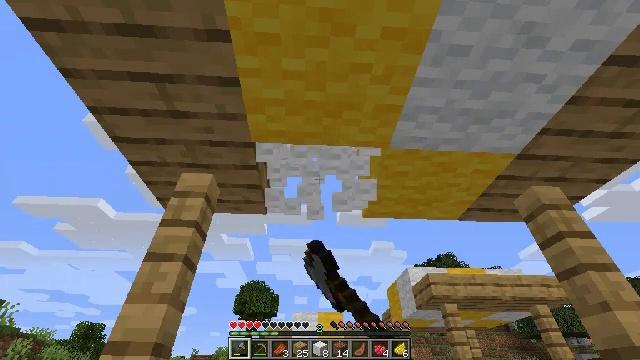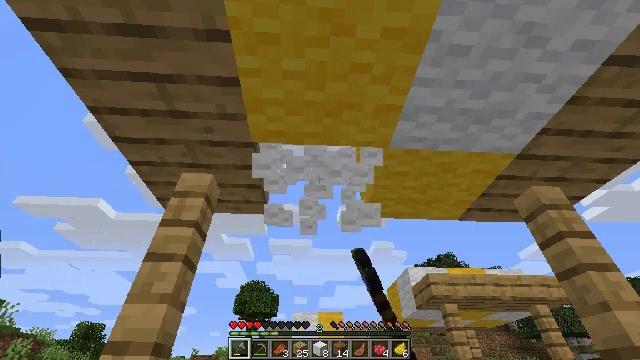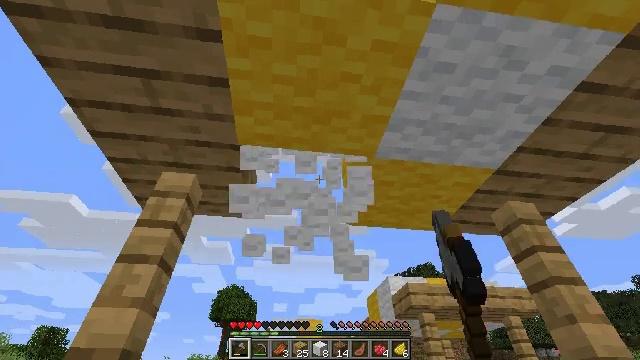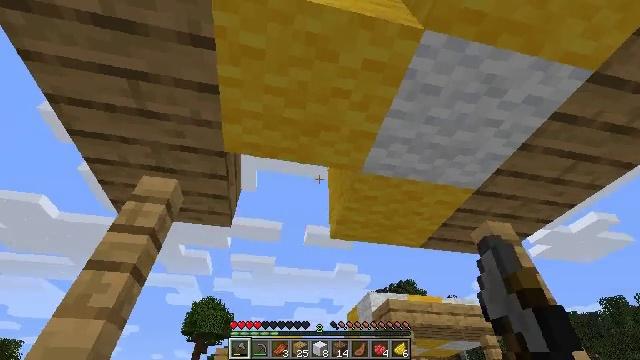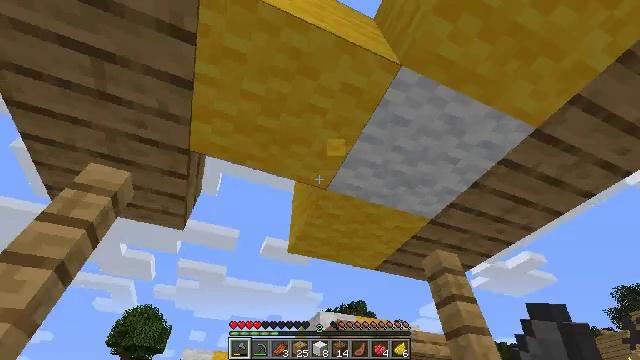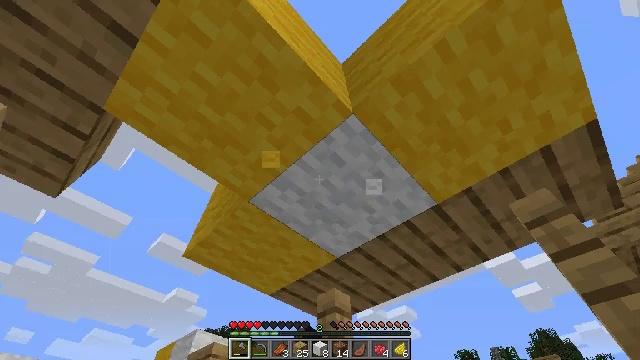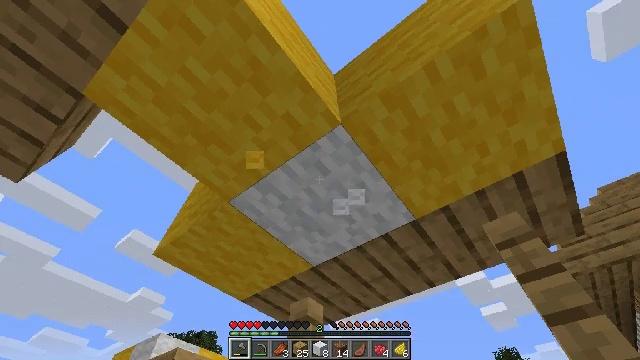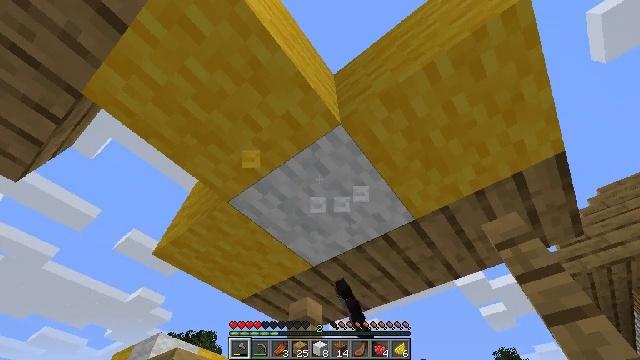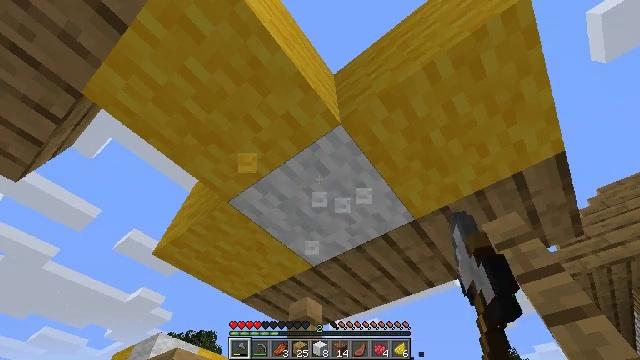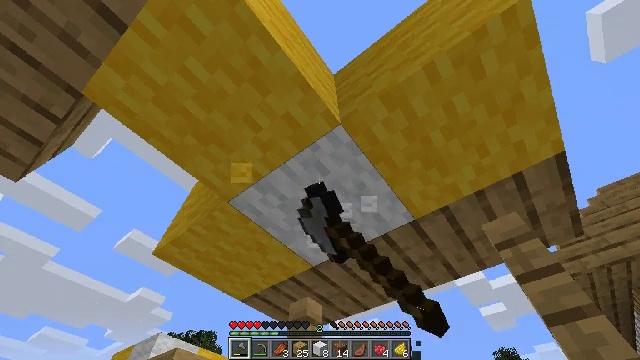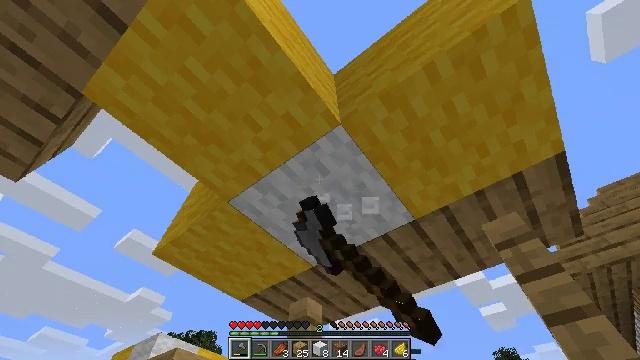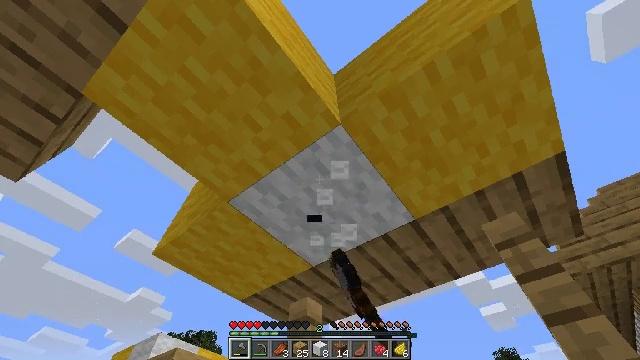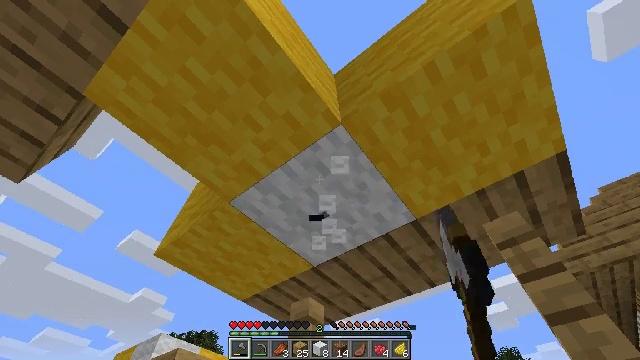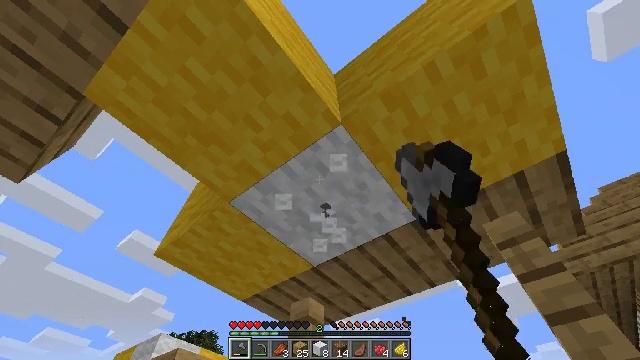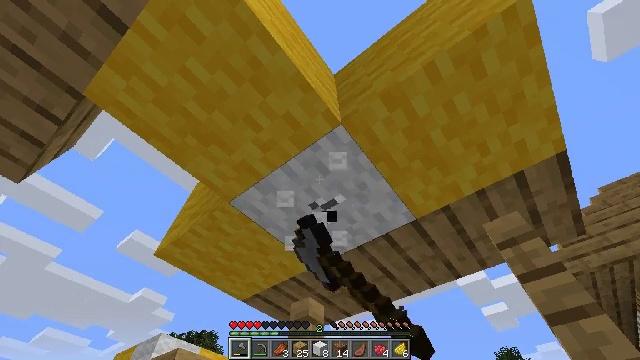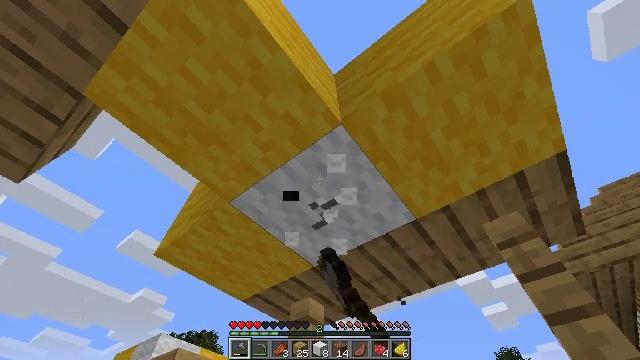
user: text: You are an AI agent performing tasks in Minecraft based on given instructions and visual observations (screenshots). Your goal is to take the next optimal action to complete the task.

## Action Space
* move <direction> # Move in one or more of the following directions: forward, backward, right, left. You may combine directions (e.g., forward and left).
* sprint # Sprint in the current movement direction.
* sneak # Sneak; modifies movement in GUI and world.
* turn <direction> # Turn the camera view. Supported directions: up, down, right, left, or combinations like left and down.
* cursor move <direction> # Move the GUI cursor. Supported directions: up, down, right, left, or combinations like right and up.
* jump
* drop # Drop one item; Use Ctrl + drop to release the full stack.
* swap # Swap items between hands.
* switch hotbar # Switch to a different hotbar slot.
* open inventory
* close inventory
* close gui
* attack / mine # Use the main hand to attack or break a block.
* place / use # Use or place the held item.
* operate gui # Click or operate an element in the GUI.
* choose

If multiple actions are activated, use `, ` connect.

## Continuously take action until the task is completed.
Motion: motion action
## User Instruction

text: Retrieve white wool from a structure.
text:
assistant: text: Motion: attack / mine
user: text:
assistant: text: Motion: turn right and up, attack / mine
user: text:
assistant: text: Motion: turn right and up, attack / mine
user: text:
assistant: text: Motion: turn right and up, attack / mine
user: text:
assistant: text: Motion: turn right and up, attack / mine
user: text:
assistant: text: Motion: turn right and up, attack / mine
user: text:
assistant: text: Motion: attack / mine
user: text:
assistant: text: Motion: attack / mine
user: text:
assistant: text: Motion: attack / mine
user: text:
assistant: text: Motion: attack / mine
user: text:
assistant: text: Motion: attack / mine
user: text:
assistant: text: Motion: attack / mine
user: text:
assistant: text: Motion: attack / mine
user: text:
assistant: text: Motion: attack / mine
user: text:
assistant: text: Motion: attack / mine
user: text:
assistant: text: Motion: attack / mine
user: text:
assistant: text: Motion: attack / mine
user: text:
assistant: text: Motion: attack / mine
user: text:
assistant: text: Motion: attack / mine
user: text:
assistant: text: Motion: attack / mine
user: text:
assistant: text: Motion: attack / mine
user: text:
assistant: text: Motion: attack / mine
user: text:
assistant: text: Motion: attack / mine
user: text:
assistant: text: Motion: attack / mine
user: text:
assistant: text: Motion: attack / mine
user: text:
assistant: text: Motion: attack / mine
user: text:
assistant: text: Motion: attack / mine
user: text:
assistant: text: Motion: attack / mine
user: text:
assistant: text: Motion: attack / mine
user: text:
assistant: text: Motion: attack / mine